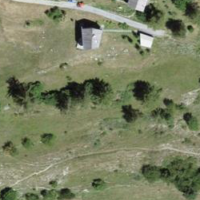
EUNIS habitat code: 26
Species observed at this site:
Anthocharis cardamines
Stachys recta
Echium vulgare
Coenonympha pamphilus
Issoria lathonia
Gonepteryx rhamni
Macroglossum stellatarum
Chloris chloris
Aglais urticae
Spinus spinus